Interaction volume radius: 5 \u00c5
Interaction volume height: 10 \u00c5
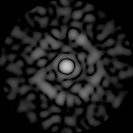
Disorder parameter: 0.8822